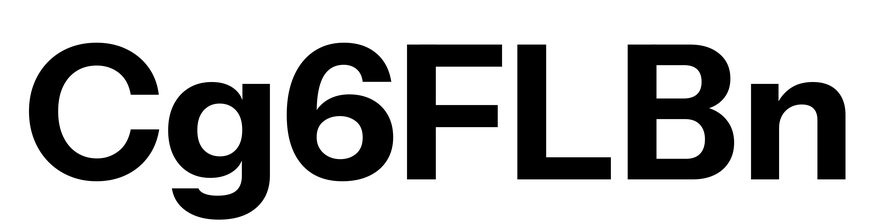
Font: InstrumentSans_Bold